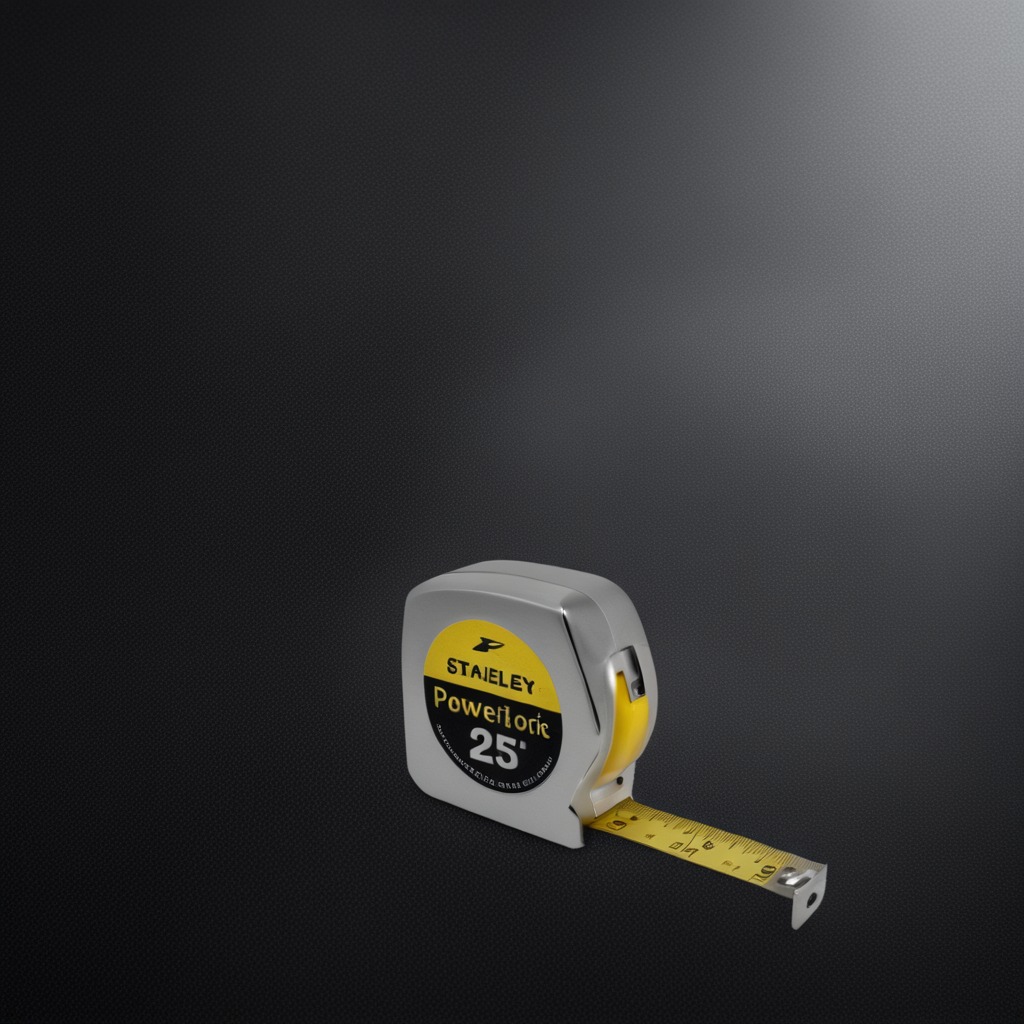
A measuring tape lying on a clean granite tabletop inside a workshop under bright overhead lighting crisp shadows high clarity worn but beneath the mat